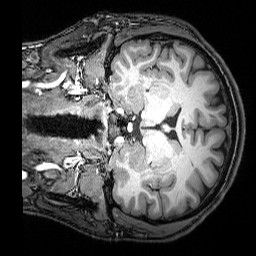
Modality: T1w
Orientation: coronal
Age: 28
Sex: male
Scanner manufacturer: siemens
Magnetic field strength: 3 T
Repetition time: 2.53 s
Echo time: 0.00388 s